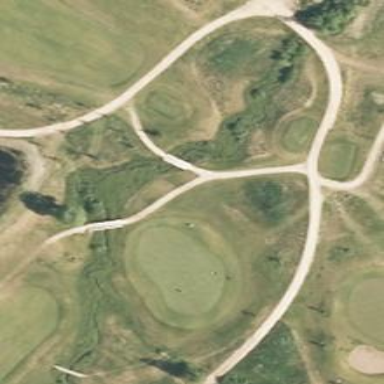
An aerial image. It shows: Path for both road and golf.